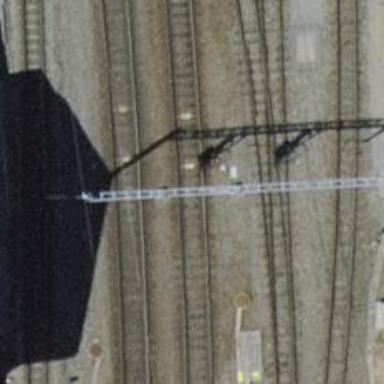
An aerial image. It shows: Railway signal.